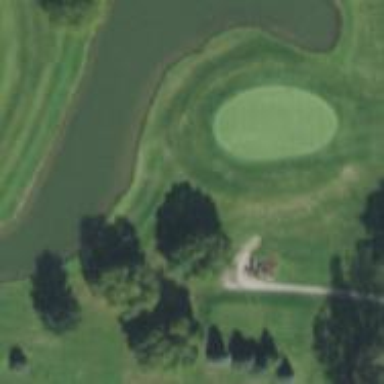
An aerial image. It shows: Water hazard on golf course.